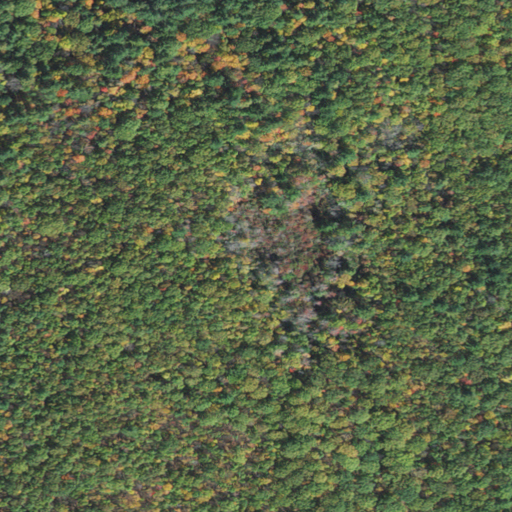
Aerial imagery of ridge(s) in Massachusetts named Diamond Match Ridge containing deciduous forest, mixed forest, woody wetlands, and evergreen forest